Question: # The Premise
I am designing a custom R function (call it 'oedipus()') to terminate its parent with an error. Now obviously, a simple call to 'stop()' 'oedipus()' will meet that requirement:
'''
oedipus <- function() {
stop("Ow, my eyes!")
}
laius <- function() {
oedipus()
}
laius()
#> Error in oedipus() : Ow, my eyes!
#>
#> 3. stop("Ow, my eyes!")
#> 2. oedipus()
#> 1. laius()
'''
# The Twist
However, I want the error to appear as if it , rather than "bubbling up" from a child whose presence is noted in the call stack. That is, I want the error attributed to 'laius()' like so
'''
laius()
#> Error in laius() : Ow, my eyes!
'''
and ideally I would like 'oedipus()' to be omitted from the call stack altogether:
'''
laius()
#> Error in laius() : Ow, my eyes!
#>
#> 2. stop("Ow, my eyes!")
#> 1. laius()
'''
Is it even theoretically possible to design such a... 'oedipus()' function?

Perhaps 'oedipus()' could modify 'laius()' with 'evalq()' and 'on.exit()', such that the 'laius()' will modify the call stack before it "dies" in turn?
# Bonus
Would it be possible to design 'oedipus()' such that it can throw an error from any arbitrary ('n'th) "ancestor" down the call stack?
'''
oedipus <- function(n) {
# ...
# ?
# ...
}
laius <- function(...) {
oedipus(...)
}
labdacus <- function(...) {
laius(...)
}
polydorus <- function(...) {
labdacus(...)
}
polydorus(0)
#> Error in oedipus(...) : Ow, my eyes!
polydorus(1)
#> Error in laius(...) : Ow, my eyes!
polydorus(2)
#> Error in labdacus(...) : Ow, my eyes!
polydorus(3)
#> Error in polydorus(3) : Ow, my eyes!
'''
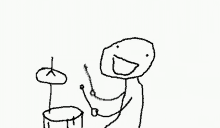
Answer: Here is a custom function 'oedipus()' that leverages <URL> to target the given 'n'th ancestor.
# Solution
The crux of the approach is the use of <URL> to make the ancestor immediately trigger that error thrower.
For the sake of stability, 'oedipus()' is designed to preserve its ancestors' "exit queues".
'''
oedipus <- function(n) {
# Target the ancestor from which the error should be thrown.
from_env <- rlang::caller_env(n = n)
# Construct the error thrower.
from_err <- rlang::expr(stop("Ow, my eyes!"))
# Inject the error thrower into the ancestor's exit queue.
do.call(
what = on.exit,
args = list(
expr = from_err,
# Preserve the existing exit queue...
add = TRUE,
# ...while injecting the thrower at the front; so the error occurs
# immediately and is followed by the rest of the queue, just as if
# 'stop()' had been called in the middle of the ancestor's body.
after = FALSE
),
quote = FALSE,
envir = from_env
)
# Immediately return from that function (with an inert value), and so
# trigger the error thrower.
rlang::return_from(
frame = from_env,
value = rlang::expr(invisible(NULL))
)
}
'''
# Results
## Simple
With the ancestors defined as in the section of your question
'''
laius <- function(...) {
oedipus(...)
}
labdacus <- function(...) {
laius(...)
}
polydorus <- function(...) {
labdacus(...)
}
'''
then 'oedipus()' will yield your desired results:
'''
polydorus(0)
#> Error in oedipus(...) : Ow, my eyes!
polydorus(1)
#> Error in laius(...) : Ow, my eyes!
polydorus(2)
#> Error in labdacus(...) : Ow, my eyes!
polydorus(3)
#> Error in polydorus(3) : Ow, my eyes!
'''
## Detailed
For illustrative purposes, let the ancestors of 'oedipus()' be redefined with "exit queues" as below:
'''
laius <- function(...) {
# Test that the exit queue behaves normally.
on.exit(cat("'laius()' should display this message on exit.
"))
oedipus(...)
}
labdacus <- function(...) {
# Test that the exit queue behaves normally.
on.exit(cat("'labdacus()' should display this message on exit.
"))
laius(...)
}
polydorus <- function(...) {
# Test that the exit queue behaves normally.
on.exit(cat("'polydorus()' should display this message on exit.
"))
labdacus(...)
}
'''
Then 'oedipus()' should yield the following results, with tracebacks shown:
'''
polydorus(0)
#> Error in oedipus(...) : Ow, my eyes!
#>
#> 5. stop("Ow, my eyes!")
#> 4. oedipus(...)
#> 3. laius(...)
#> 2. labdacus(...)
#> 1. polydorus(0)
#>
#> 'laius()' should display this message on exit.
#> 'labdacus()' should display this message on exit.
#> 'polydorus()' should display this message on exit.
polydorus(1)
#> Error in laius(...) : Ow, my eyes!
#>
#> 4. stop("Ow, my eyes!")
#> 3. laius(...)
#> 2. labdacus(...)
#> 1. polydorus(1)
#>
#> 'laius()' should display this message on exit.
#> 'labdacus()' should display this message on exit.
#> 'polydorus()' should display this message on exit.
polydorus(2)
#> Error in labdacus(...) : Ow, my eyes!
#>
#> 3. stop("Ow, my eyes!")
#> 2. labdacus(...)
#> 1. polydorus(2)
#>
#> 'labdacus()' should display this message on exit.
#> 'polydorus()' should display this message on exit.
polydorus(3)
#> Error in polydorus(3) : Ow, my eyes!
#>
#> 'polydorus()' should display this message on exit.
'''